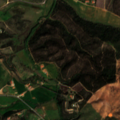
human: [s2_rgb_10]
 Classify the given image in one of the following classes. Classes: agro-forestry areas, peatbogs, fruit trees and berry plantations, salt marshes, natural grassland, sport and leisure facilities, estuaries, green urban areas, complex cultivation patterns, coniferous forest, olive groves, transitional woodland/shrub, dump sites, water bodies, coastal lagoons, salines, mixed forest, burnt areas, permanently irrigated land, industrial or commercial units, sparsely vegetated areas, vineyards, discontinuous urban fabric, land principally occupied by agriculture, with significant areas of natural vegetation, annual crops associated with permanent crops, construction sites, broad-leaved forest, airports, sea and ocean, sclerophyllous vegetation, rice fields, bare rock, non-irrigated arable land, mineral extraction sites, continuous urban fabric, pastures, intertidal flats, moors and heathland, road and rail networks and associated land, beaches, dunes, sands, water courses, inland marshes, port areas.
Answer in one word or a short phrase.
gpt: non-irrigated arable land, permanently irrigated land, land principally occupied by agriculture, with significant areas of natural vegetation, broad-leaved forest, transitional woodland/shrub